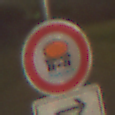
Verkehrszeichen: VerbotFahrzeugeWassergefaehrdenderLadung
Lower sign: RichtungsangabeDurchPfeile5
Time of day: Night
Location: Outdoor (Suburban)
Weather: Clear
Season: NotSpecified
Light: Artificial